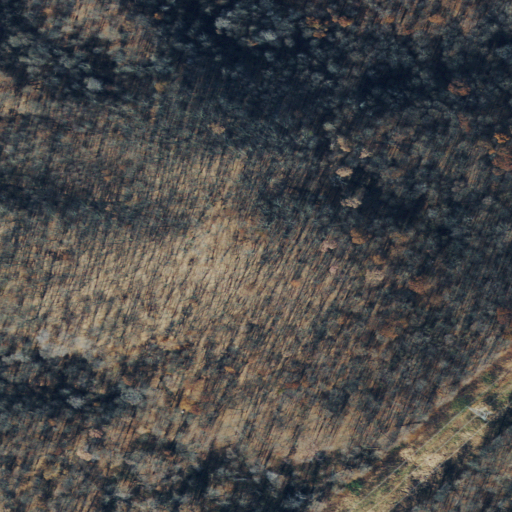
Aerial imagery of mountain in Ohio named Brushy Knob containing only deciduous forest